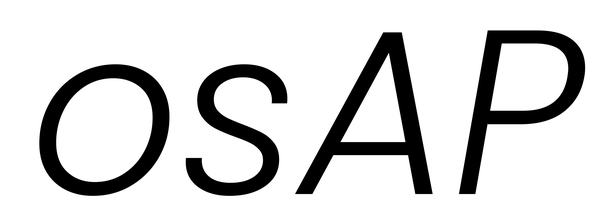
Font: Poppins-LightItalic